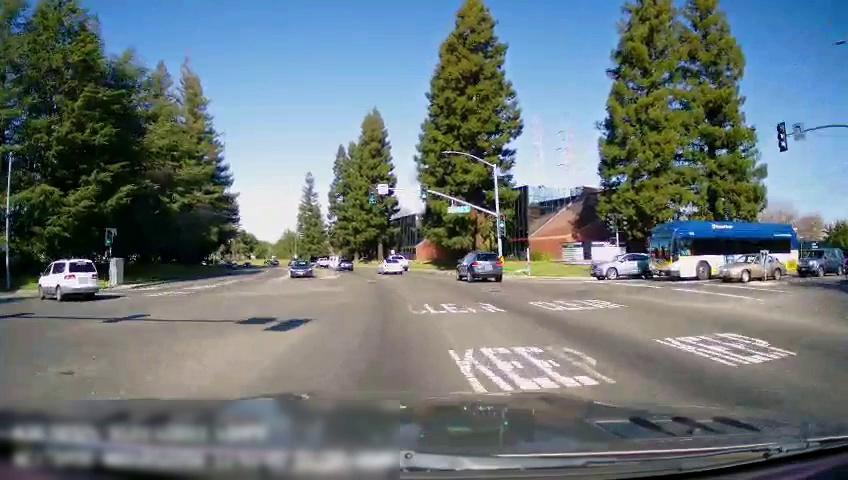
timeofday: Day
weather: Sunny
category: Drivable Space
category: Drivable Space
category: Vehicles | Car
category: Vehicles | Car
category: Vehicles | Car
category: Vehicles | Truck
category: Vehicles | Car
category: Vehicles | Bus
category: Vehicles | Car
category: Vehicles | Car
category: Vehicles | SUV
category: Vehicles | SUV
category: Vehicles | Truck
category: Traffic | Signs
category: Traffic | Lights
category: Traffic | Lights
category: Traffic | Signs
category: Traffic | Lights
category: Traffic | Lights
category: Traffic | Lights
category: Traffic | Lights